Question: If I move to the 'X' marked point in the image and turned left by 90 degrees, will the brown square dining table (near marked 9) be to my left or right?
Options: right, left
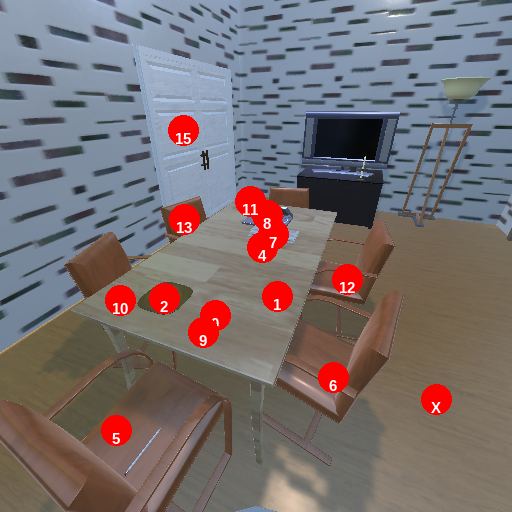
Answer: right